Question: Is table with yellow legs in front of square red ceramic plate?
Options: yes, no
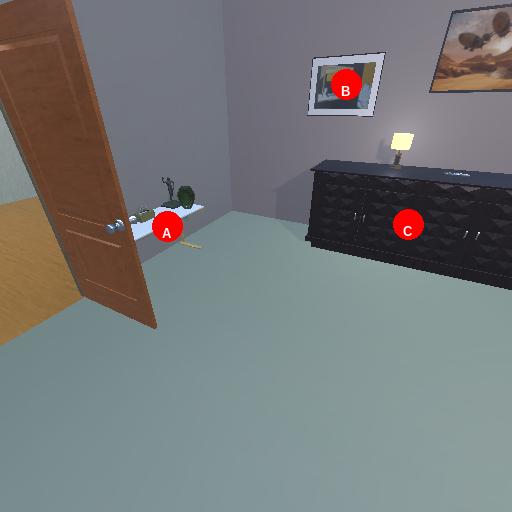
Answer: yes